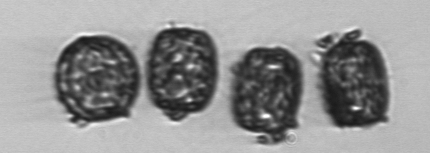
Label: Thalassiosira